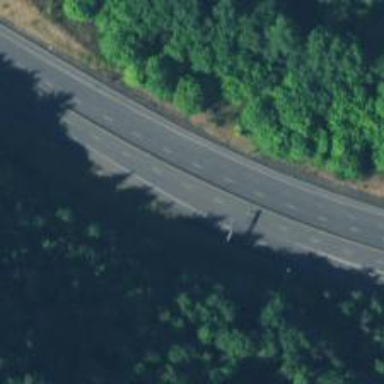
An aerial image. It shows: This image shows trunk highway that functions as expressway.